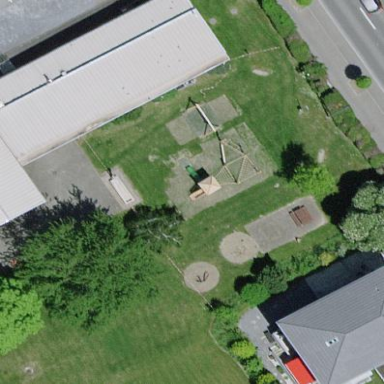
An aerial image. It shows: Playground area for leisure activities on the land.